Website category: university
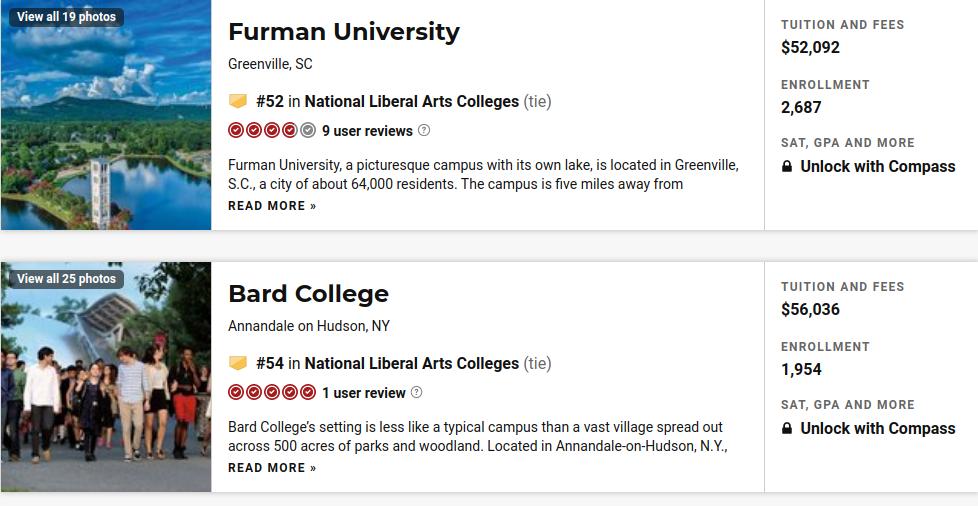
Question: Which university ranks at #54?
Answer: Bard College

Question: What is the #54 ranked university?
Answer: Bard College

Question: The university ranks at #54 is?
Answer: Bard College

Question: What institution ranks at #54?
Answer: Bard College